Question: I've been given a design (see snippet image) with tabs top and bottom. They begin with a curve. Rather than use a graphic, I'd like to do this with CSS but it be exactly as the design (top curve opposite to bottom curve).
I feel like it's achievable but it might be quite a dirty hack, like a circle inside a div with anything overlapping the div hidden, hmmm. Any CSS whizz kids who can advise?

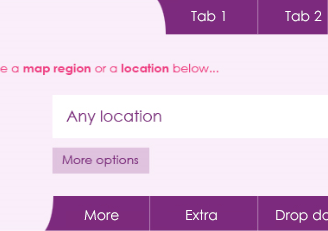
Answer: You could do it with a pseudo element:
'''
body {
background: pink;
}
.someElement {
background: purple;
height: 30px;
}
.someElement:before {
content: "";
width: 15px;
height: 32px;
background: pink;
border-radius: 0 0 100% 0;
display: block;
}
'''
'''
<div class="someElement"></div>
'''